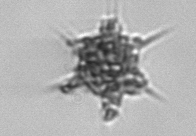
Label: Dictyocha